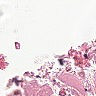
Metastatic tissue present: no